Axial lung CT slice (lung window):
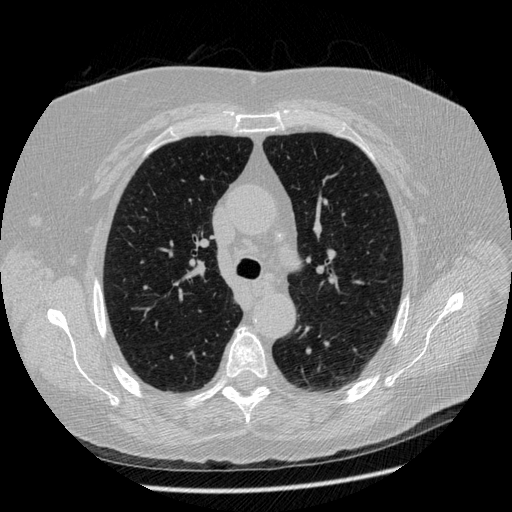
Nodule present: no